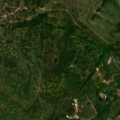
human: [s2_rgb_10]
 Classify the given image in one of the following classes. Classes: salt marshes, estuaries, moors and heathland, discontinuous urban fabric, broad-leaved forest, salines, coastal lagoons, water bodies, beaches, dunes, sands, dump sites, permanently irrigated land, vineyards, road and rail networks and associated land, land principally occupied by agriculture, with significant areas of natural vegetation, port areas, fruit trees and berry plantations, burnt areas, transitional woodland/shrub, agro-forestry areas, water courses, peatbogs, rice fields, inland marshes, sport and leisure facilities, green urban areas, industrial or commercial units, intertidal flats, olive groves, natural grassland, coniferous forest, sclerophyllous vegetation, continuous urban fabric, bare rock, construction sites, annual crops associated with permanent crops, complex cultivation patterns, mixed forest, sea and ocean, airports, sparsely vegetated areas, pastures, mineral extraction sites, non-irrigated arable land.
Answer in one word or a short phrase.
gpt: continuous urban fabric